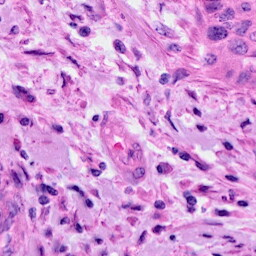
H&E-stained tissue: Cervix